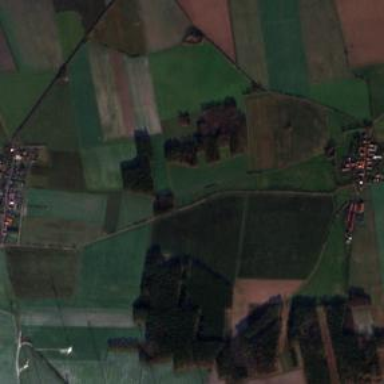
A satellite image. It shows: Picturesque farmland scene.